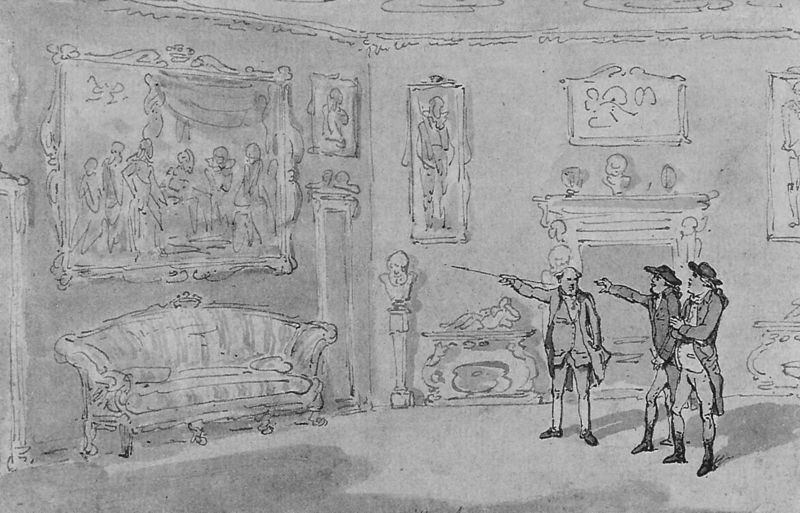
Titel: Tourists in the Grand Room at Wilton House
Künstler: Aert van der Neer
Schlagwörter: gemälde, kopf, mann, weiß, aquarell, menschen, grau, hut, männer, raum, schwarz, skizze, tür, zeichnung, zimmer, anzug, hemd, barock, rahmen, bild, fünf, innenraum, möbel, interieur, stehend, adel, drei, renaissance, rokoko, kamin, stock, skulptur, statue, perücke, adlig, bilder, sofa, stab, kissen, dekoration, salon, zopf, büste, ornamente, maler, stuck, couch, zeigen, jacket, weste, unscharf, karrikatur, schwarzweiß, kunst, betrachten, skulpturen, kunden, sammlung, deuten, statuetten, einrichtung, graf, besichtigung, führung, gallerie, kunstsammlung, porträte, gämelde, damin